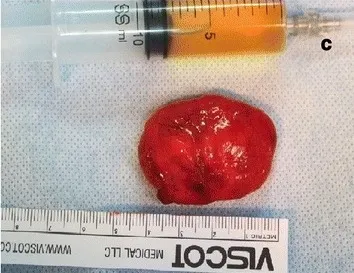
Excisional biopsy of the cyst on the 6th day. The excised cyst and the aspirated straw colored fluid).
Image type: medical_photograph (other_medical_photograph)